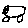
Label: car